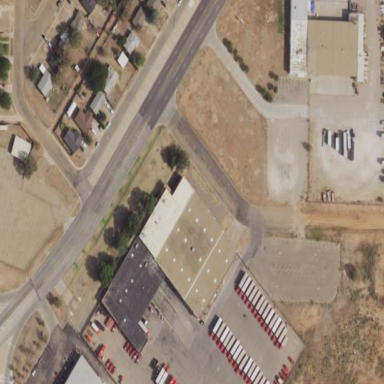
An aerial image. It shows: Warehouse building.